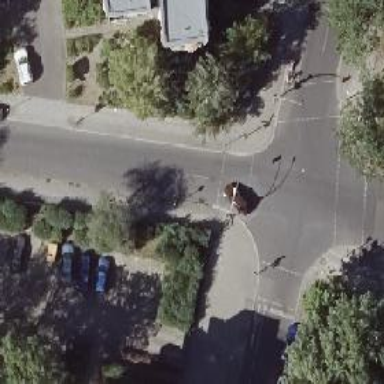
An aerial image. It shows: Road crossing with traffic signals.